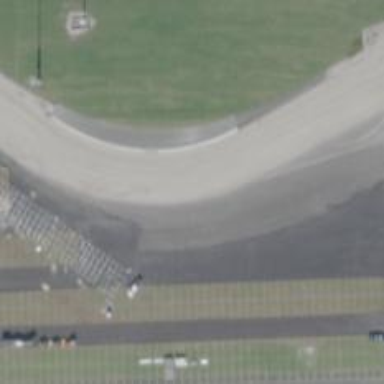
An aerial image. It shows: Asphalt raceway designed for motor sports.